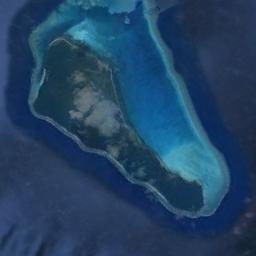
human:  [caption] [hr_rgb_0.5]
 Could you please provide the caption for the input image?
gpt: The island with some vegetation is surrounded by deep blue waters .

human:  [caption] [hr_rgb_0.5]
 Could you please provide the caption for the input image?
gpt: The irregularly shaped island is surrounded by blue sea water, The island has a green and yellow-brown color, And there is a circle of white sand on the periphery .

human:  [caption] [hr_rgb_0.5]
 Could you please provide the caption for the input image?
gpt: The land on the island is rough .

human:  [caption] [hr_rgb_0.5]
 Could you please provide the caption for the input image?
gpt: The island in the picture is rectangular .

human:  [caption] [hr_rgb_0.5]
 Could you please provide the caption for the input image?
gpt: The island with green land and some white bare land is surrounded blue water .